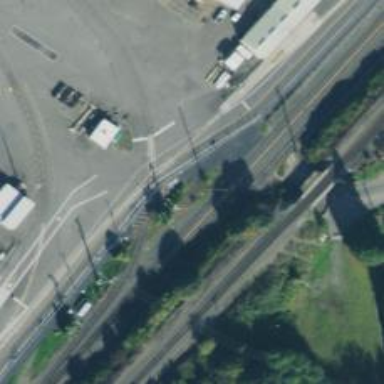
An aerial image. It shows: Railway level crossing.